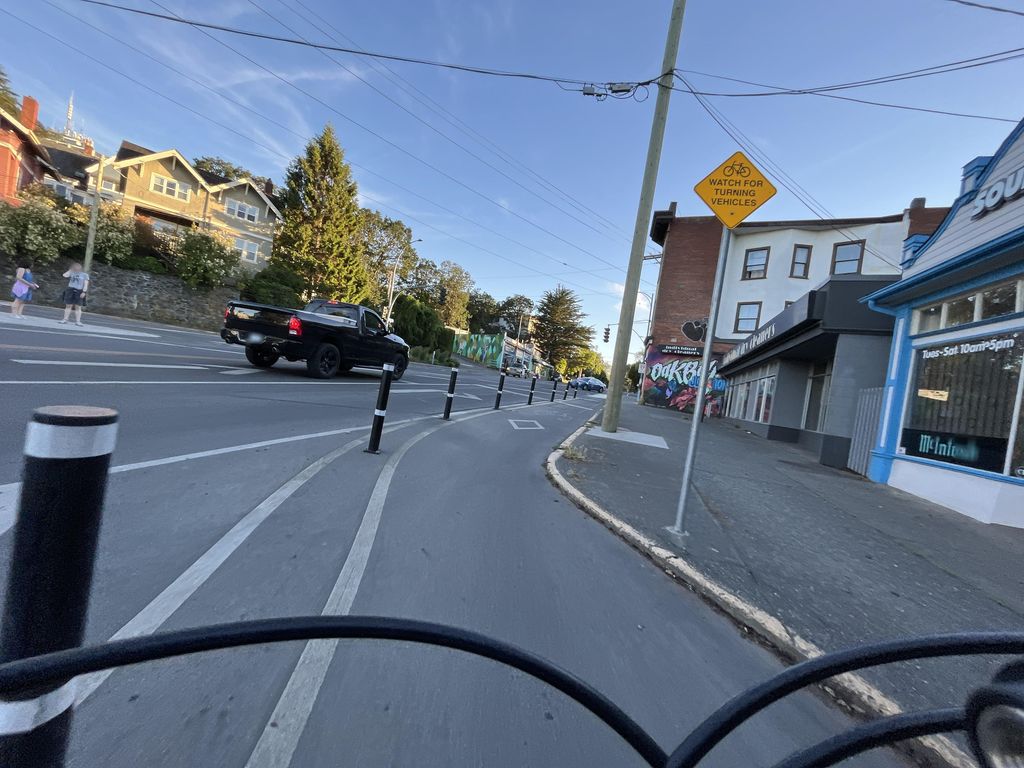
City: victoria